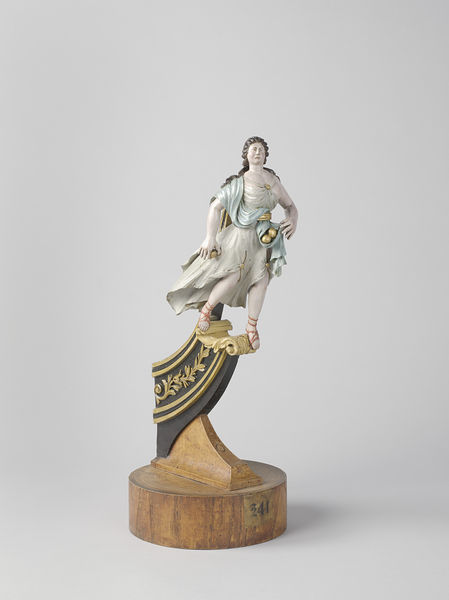
Titel: Model van het schegbeeld Atalante
Standort: Amsterdam
Institution: Rijksmuseum
Schlagwörter: blue, hands, red, white, women, black, dress, gold, golden, hair, skirt, woman, brown, wooden, wood, fruit, girl, feet, sash, stand, decoration, ornament, model, sculpture, statue, marble, arms, cape, instrument, leaves, colored, shoes, legs, apron, ceramic, sandals, figure, carving, pedestal, painted, base, veil, moulding, bosom, fruits, diana, apples, orb, brunette, peaches, clay, navy, prow, figurine, figurehead, 241